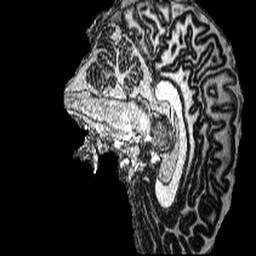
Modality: MP2RAGE
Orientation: sagittal